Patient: sex M, age 75
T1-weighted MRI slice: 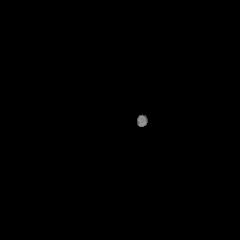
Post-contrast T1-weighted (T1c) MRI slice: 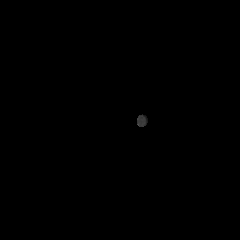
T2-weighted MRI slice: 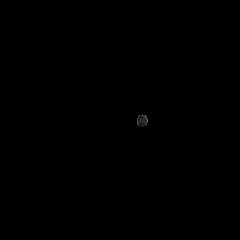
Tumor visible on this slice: no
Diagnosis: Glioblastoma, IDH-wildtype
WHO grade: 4